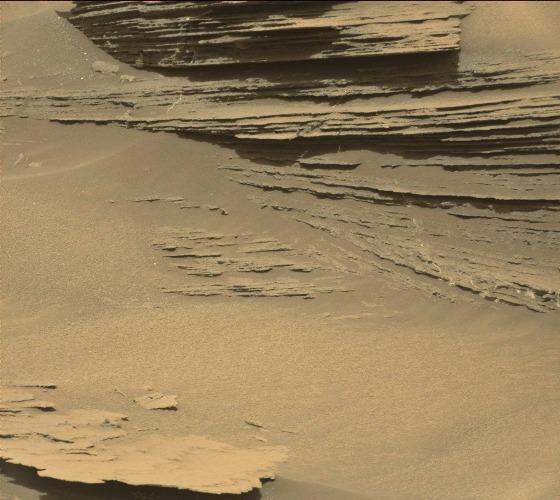
Terrain classes present: Bedrock, Gravel / Sand / Soil, Shadow